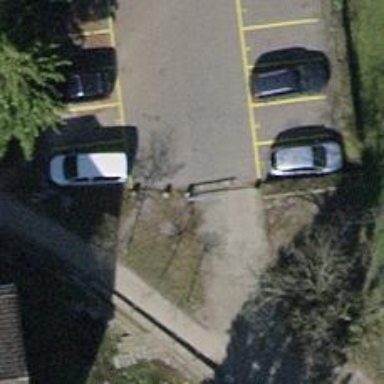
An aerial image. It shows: Swing gate barrier.